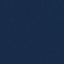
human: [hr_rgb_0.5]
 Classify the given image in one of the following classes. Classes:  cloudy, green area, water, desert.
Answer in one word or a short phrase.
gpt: water